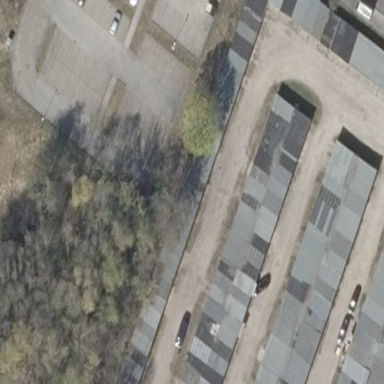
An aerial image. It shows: Group of garages.